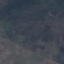
Land use / land cover class: HerbaceousVegetation